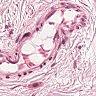
Metastatic tissue present: no